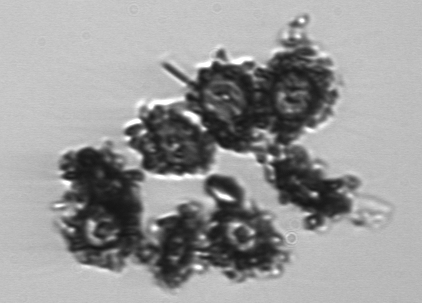
Label: Thalassiosira_TAG_external_detritus